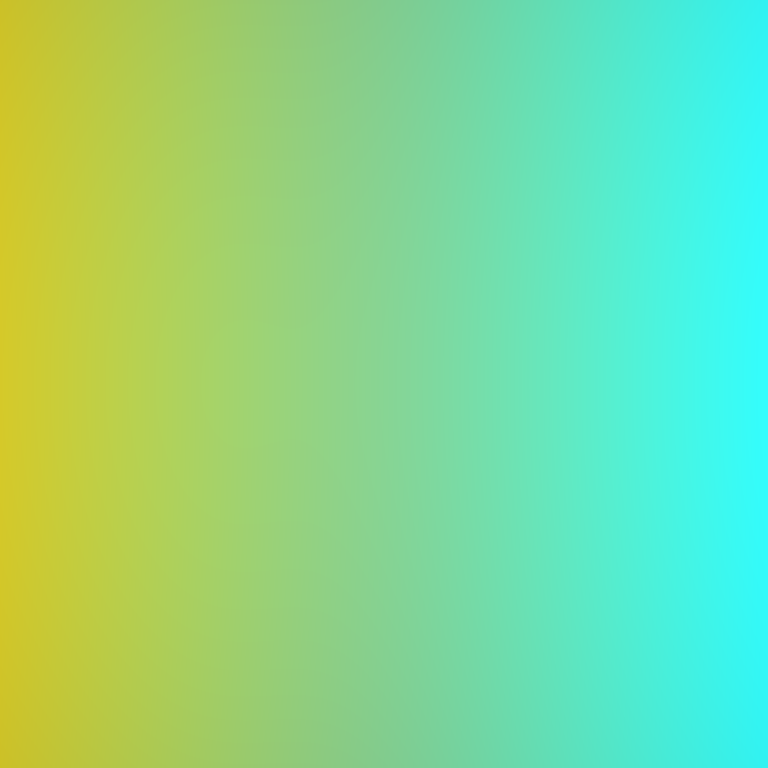
Abstract light effect, smooth gradient from yellow to cyan, calm atmosphere, soft glow, no room, no furniture, no objects.